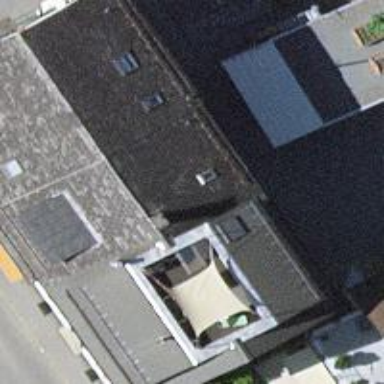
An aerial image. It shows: Cafe.